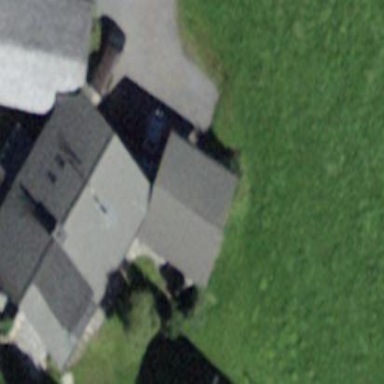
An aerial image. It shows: Building with tile roof.